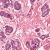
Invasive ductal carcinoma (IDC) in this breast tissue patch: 0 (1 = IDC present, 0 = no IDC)